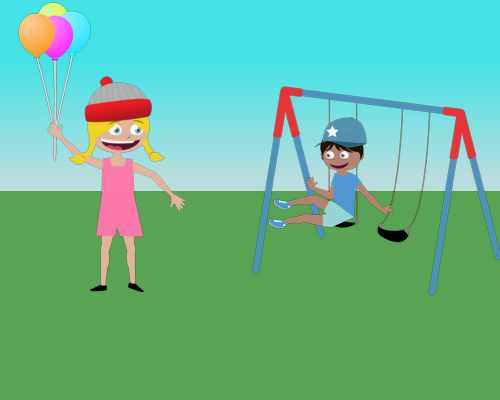
on the right side is a med swing left side high half above the horizon line right. on the seat is a boy sitting smiling facing left and wearing a blue cap. from left edge there is a  large smiling girl with teeth facing right chest at horizon line med balloons in right and high girl is wearing grey beanie red ball on right side balloons are from top and left side.